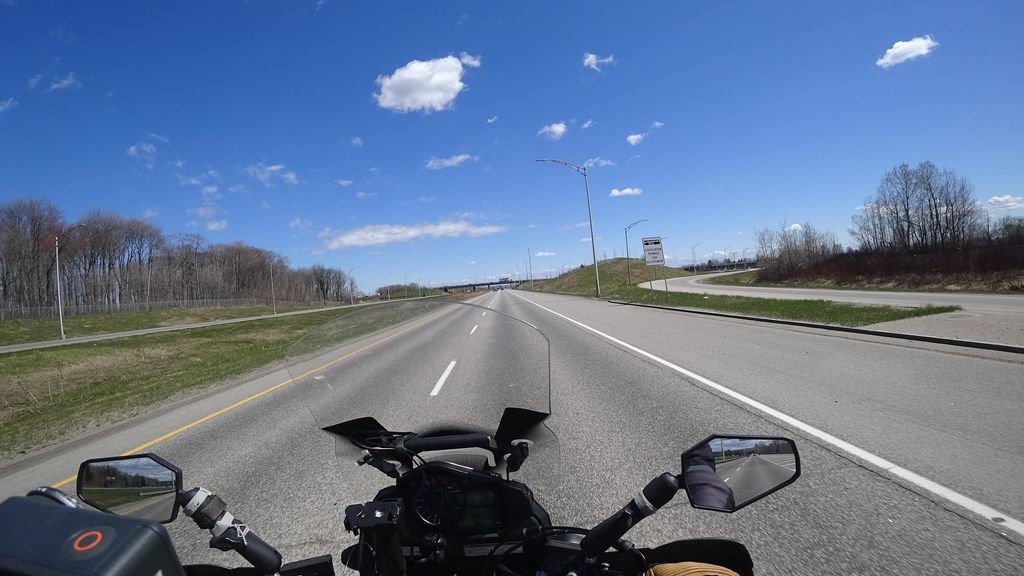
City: quebec_city